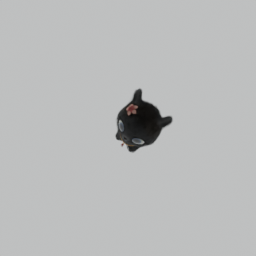
Label: animals